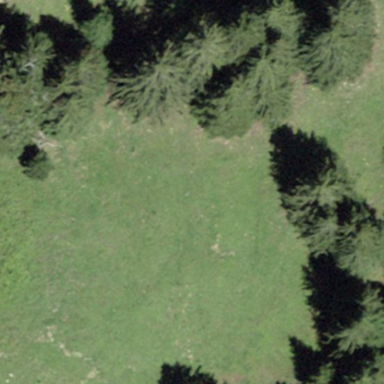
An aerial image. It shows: Forest area.